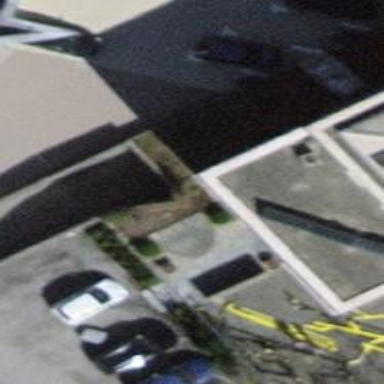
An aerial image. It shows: Parking entrance.